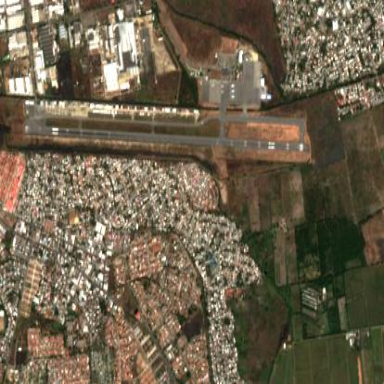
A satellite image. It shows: International public aerodrome.